Field crop: tomato
Growth stage: 1
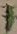
Species: solanum